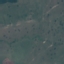
Land use / land cover class: Pasture